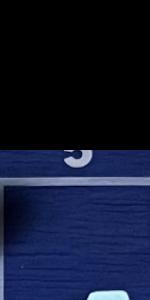
Label: Empty